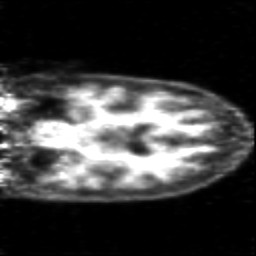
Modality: PET
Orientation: coronal
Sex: male
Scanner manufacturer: siemens